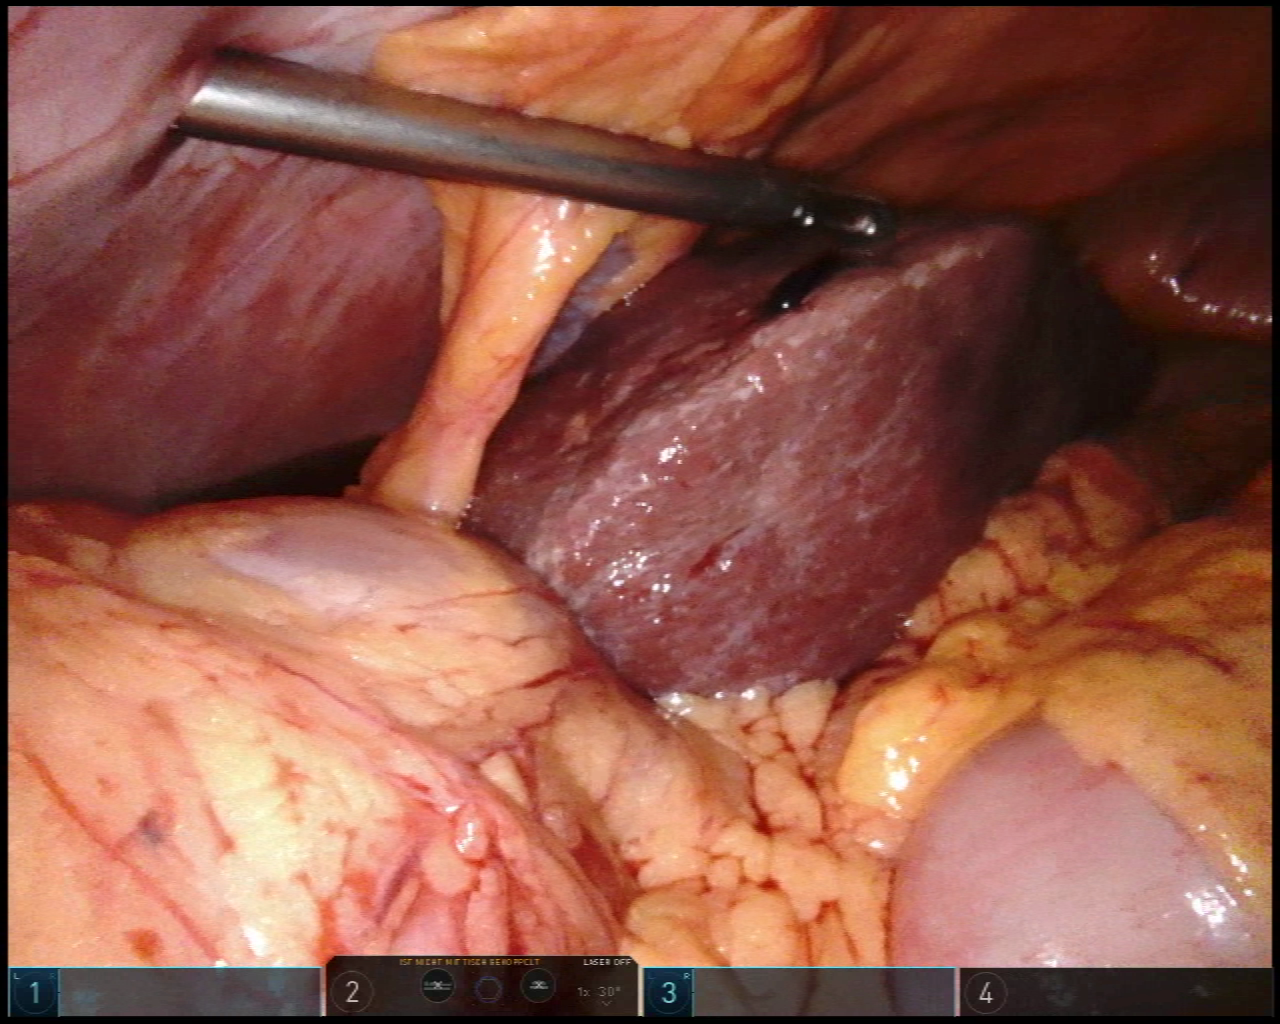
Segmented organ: liver
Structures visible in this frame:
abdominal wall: yes
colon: yes
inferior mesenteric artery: no
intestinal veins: no
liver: yes
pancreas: no
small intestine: no
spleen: no
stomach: yes
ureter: no
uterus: no
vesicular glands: no